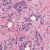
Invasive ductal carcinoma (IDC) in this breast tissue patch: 1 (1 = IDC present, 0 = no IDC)